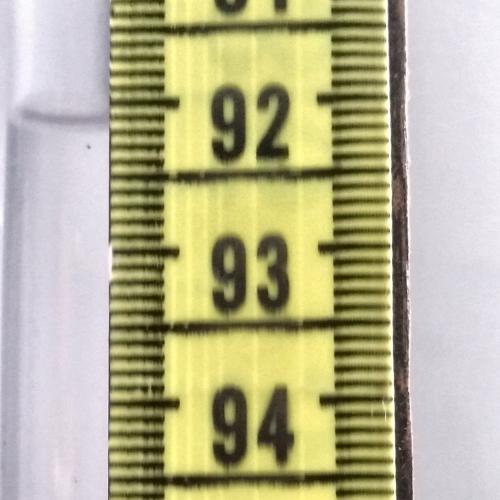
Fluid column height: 92.1 cm